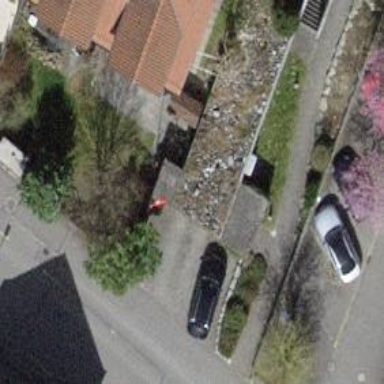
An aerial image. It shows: Parking entrance.